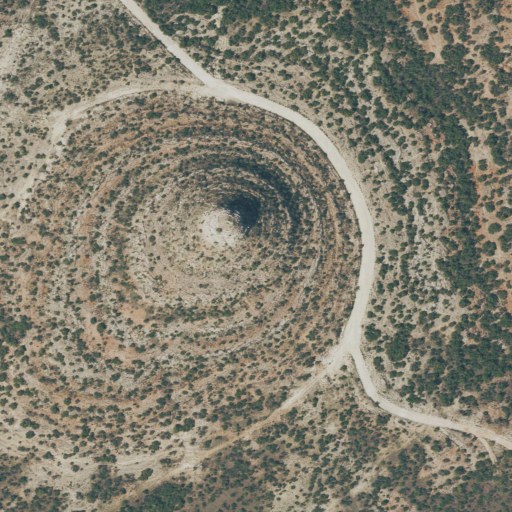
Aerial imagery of mountain in Texas named Kiowa Peak containing shrub and grassland